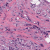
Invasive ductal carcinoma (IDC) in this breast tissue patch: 1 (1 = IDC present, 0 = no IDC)